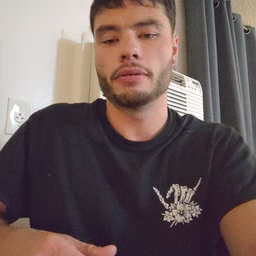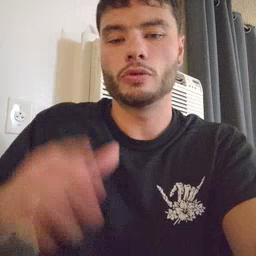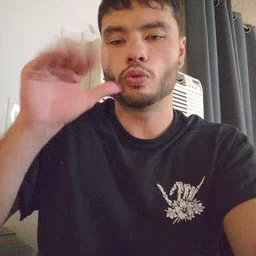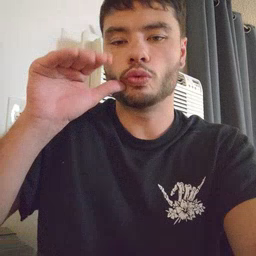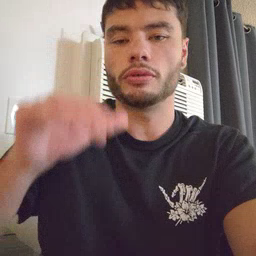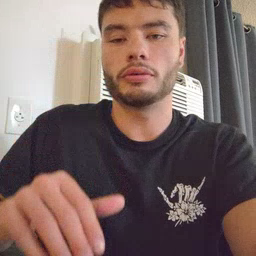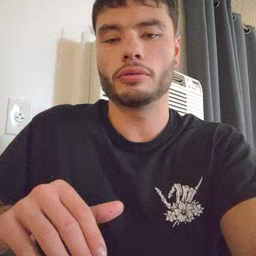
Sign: goose